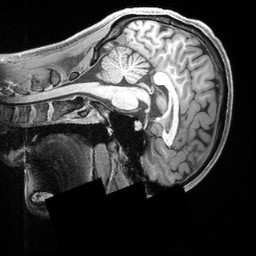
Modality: T1w
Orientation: sagittal
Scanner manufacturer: siemens
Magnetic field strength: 3 T
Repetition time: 2.4 s
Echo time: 0.00222 s